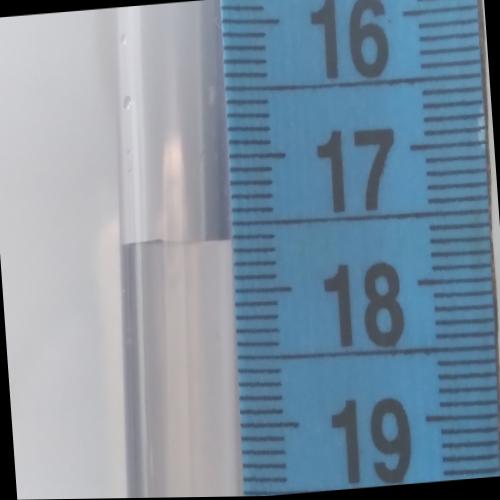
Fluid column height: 17.6 cm